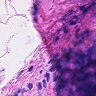
Metastatic tissue present: no